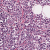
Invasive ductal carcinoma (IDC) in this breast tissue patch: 1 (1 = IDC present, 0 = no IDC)